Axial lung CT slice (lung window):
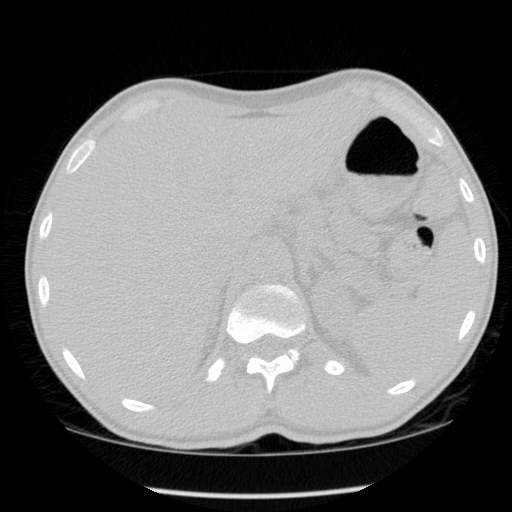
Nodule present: no